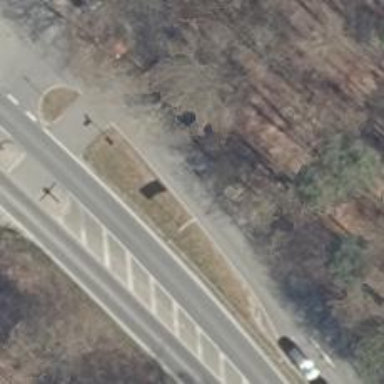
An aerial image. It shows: Asphalt service road.